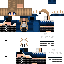
A female human skin with medium skin, wearing blonde long hair dressed in a blue hoodie and black pants, featuring a closed mouth.